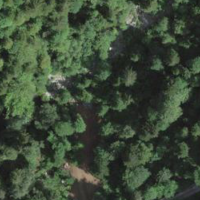
EUNIS habitat code: 44
Species observed at this site:
Petasites albus